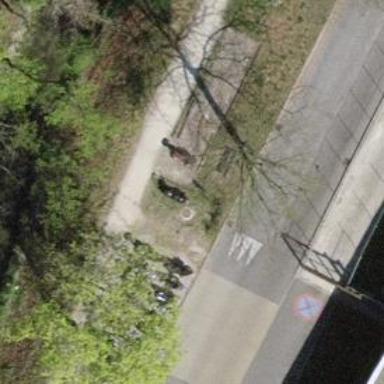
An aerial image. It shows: Motorcycle parking area.